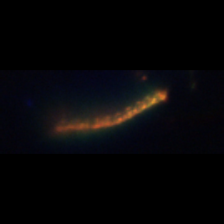
Taxon: Chaetoceros
Group: Diatoms